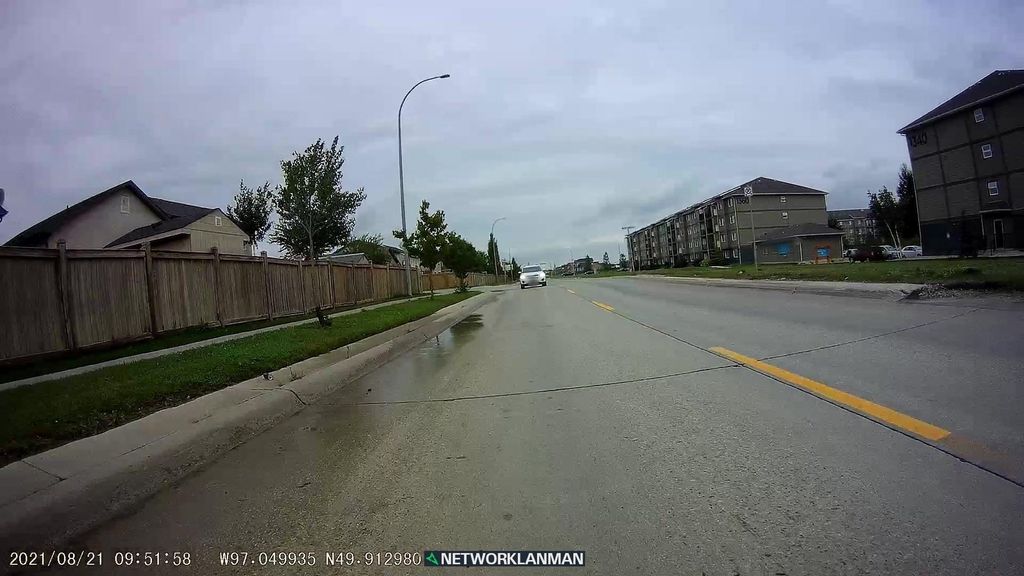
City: winnipeg